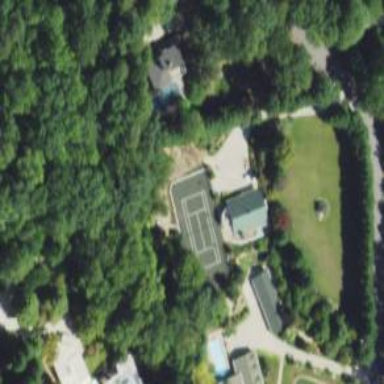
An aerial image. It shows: Tennis court on the leisure land pitch.